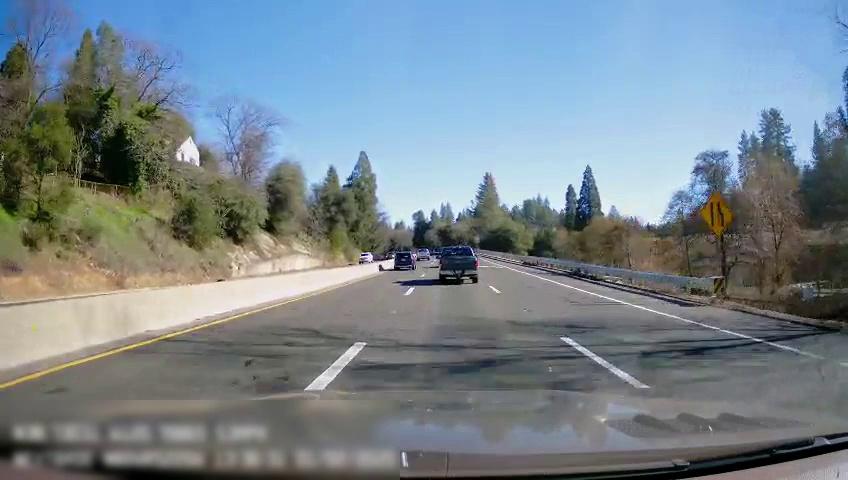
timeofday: Day
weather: Sunny
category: Drivable Space
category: Drivable Space
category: Vehicles | Truck
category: Vehicles | SUV
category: Vehicles | Truck
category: Vehicles | SUV
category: Vehicles | Car
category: Lanes | Current Lane
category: Lanes | Current Lane
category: Lanes | Current Lane
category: Lanes | Alternate Lane
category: Traffic | Signs